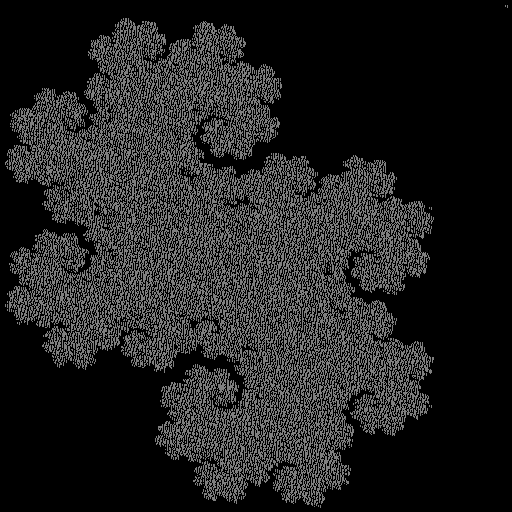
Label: dragon_curve